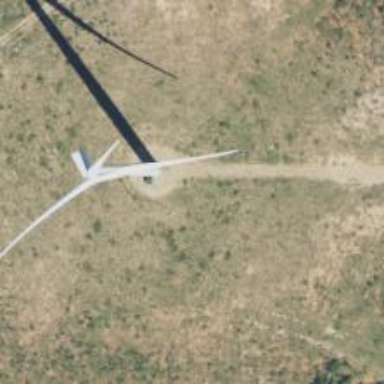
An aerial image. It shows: Wind generator using wind turbines of horizontal axis.